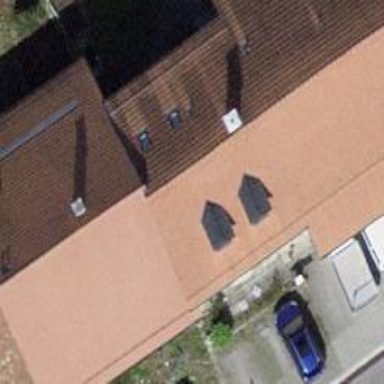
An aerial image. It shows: Semi-detached house.